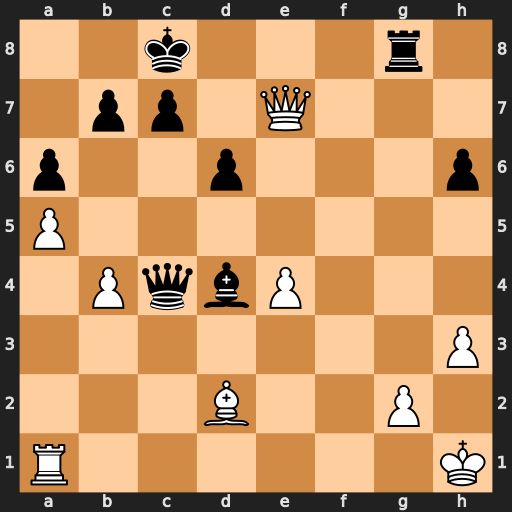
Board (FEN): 2k3r1/1pp1Q3/p2p3p/P7/1PqbP3/7P/3B2P1/R6K
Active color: w
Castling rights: -
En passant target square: -
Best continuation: Rc1 Qxc1+ Bxc1